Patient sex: M
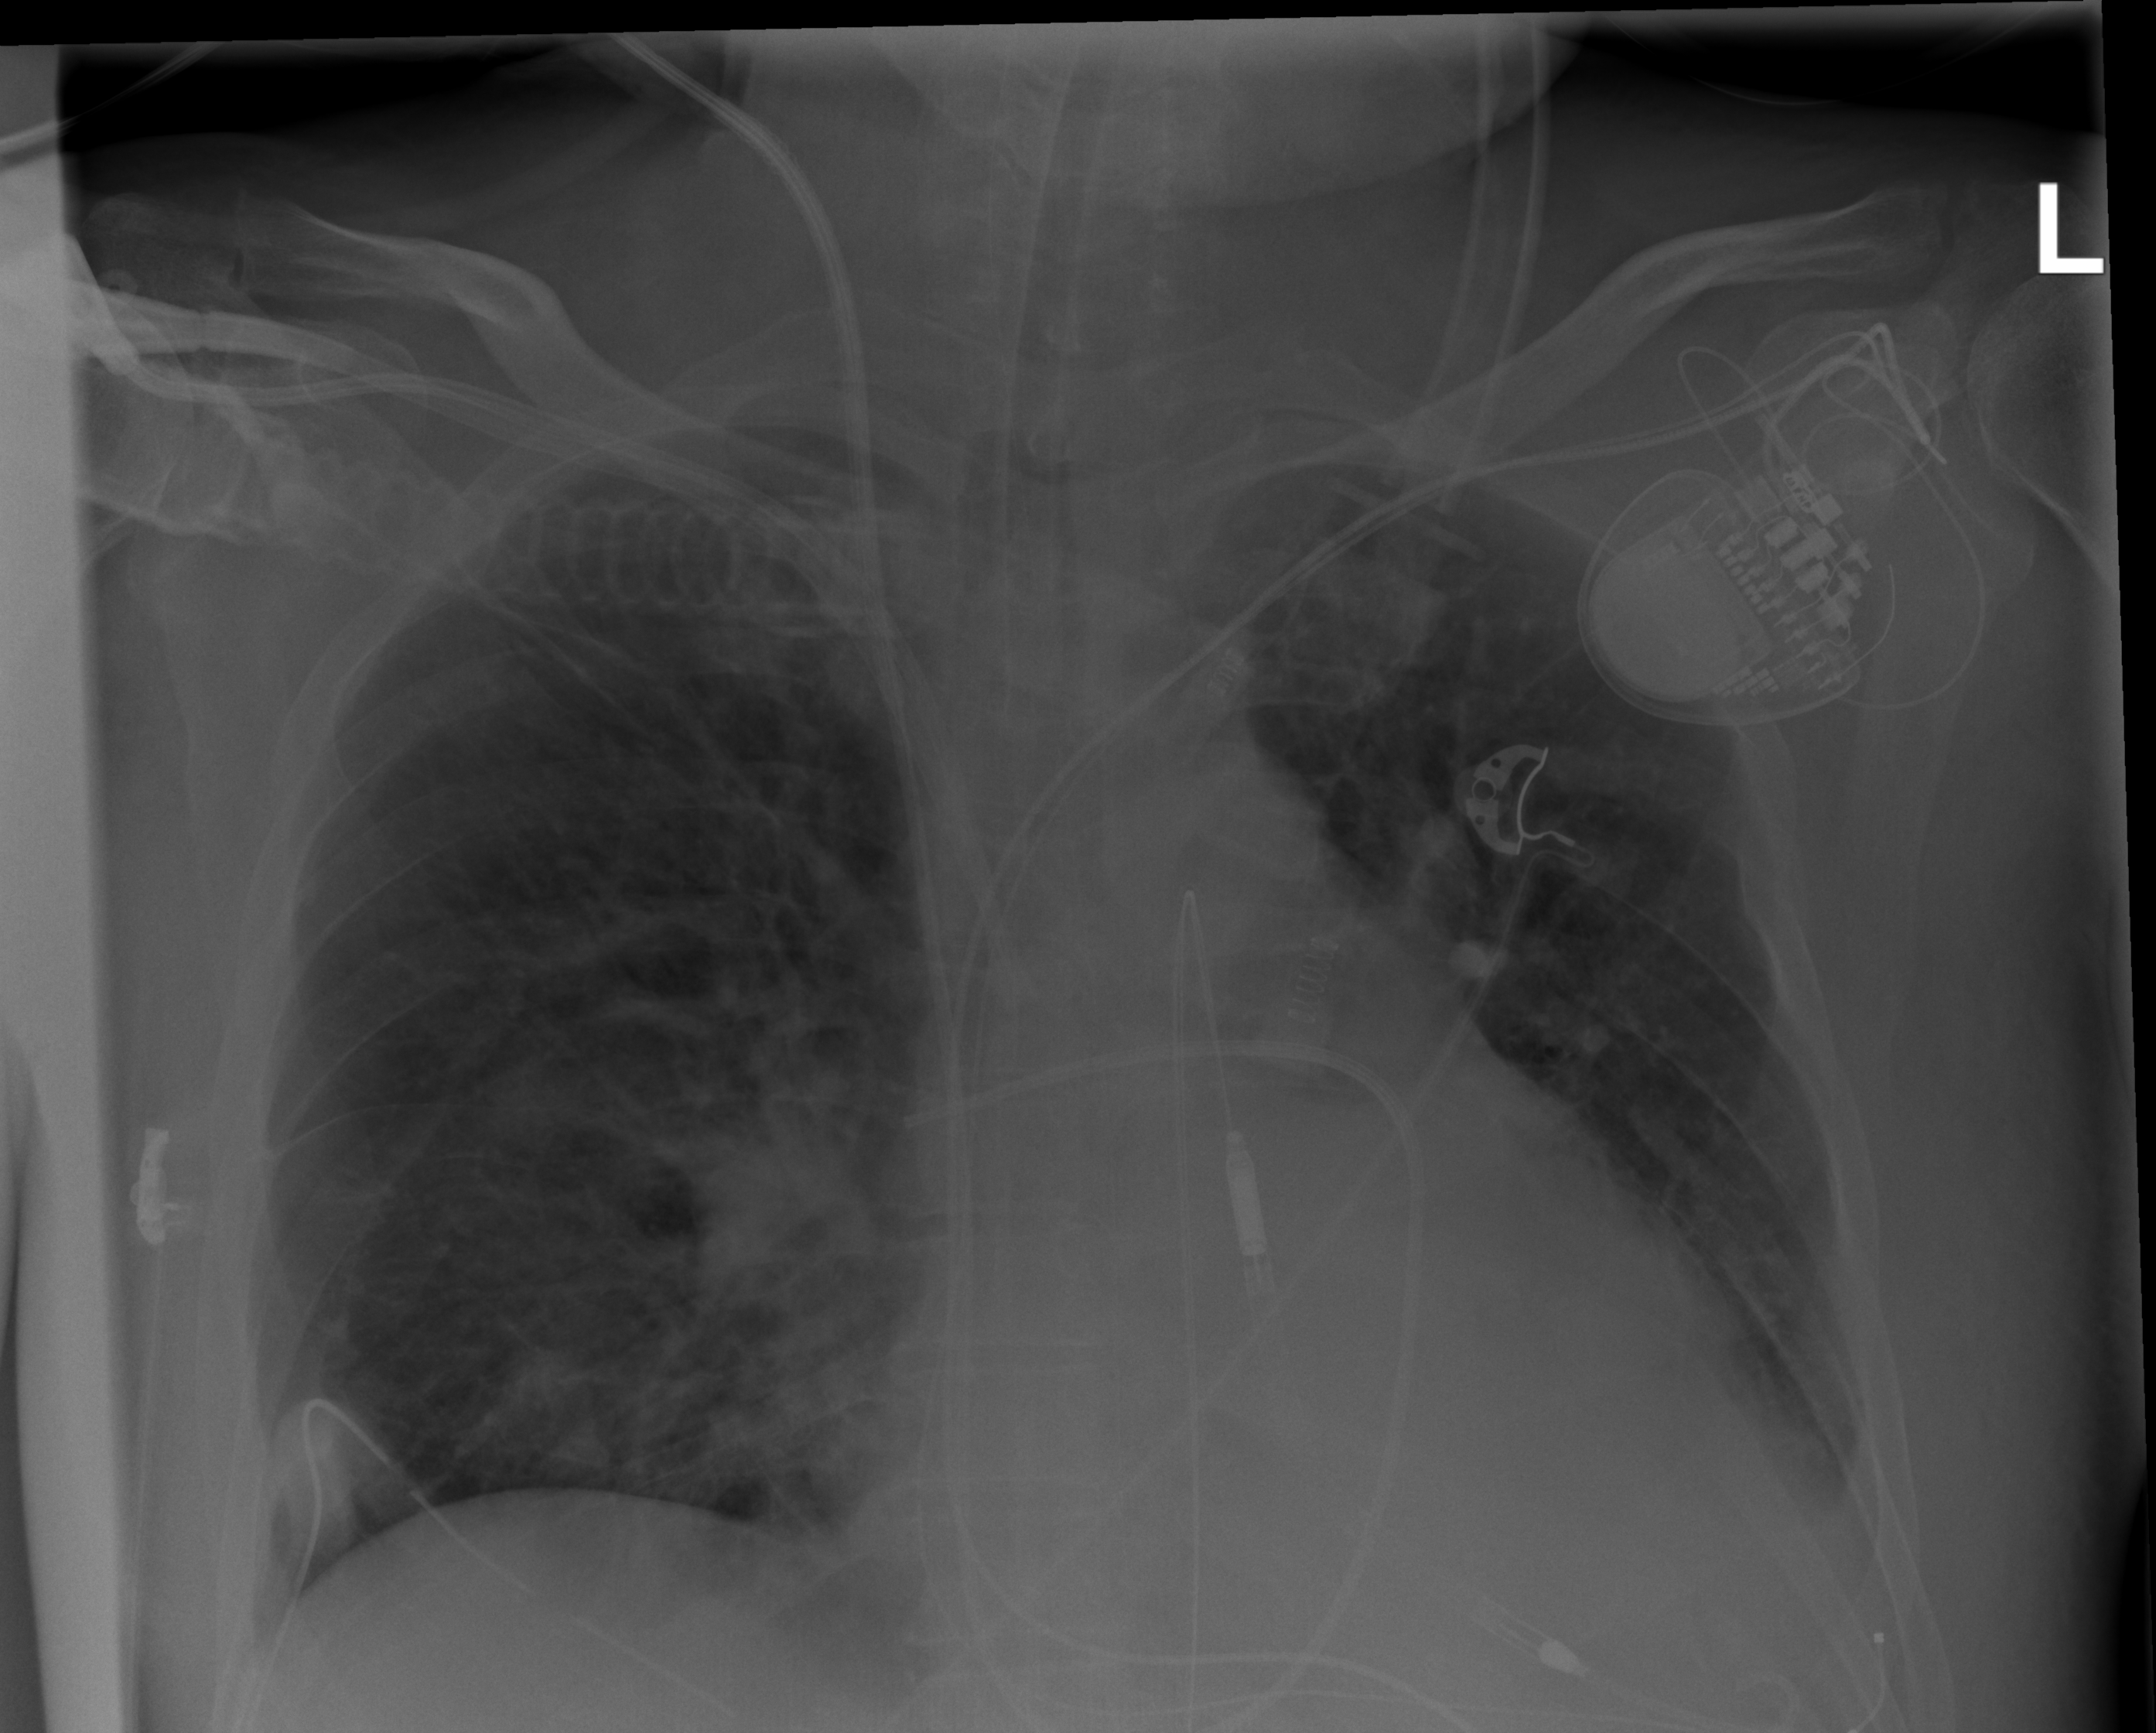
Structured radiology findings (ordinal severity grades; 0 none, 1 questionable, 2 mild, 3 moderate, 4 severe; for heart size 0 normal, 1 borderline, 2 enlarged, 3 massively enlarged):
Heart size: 2
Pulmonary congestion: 2
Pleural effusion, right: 0
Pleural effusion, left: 2
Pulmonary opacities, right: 2
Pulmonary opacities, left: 0
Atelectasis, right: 2
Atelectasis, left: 2